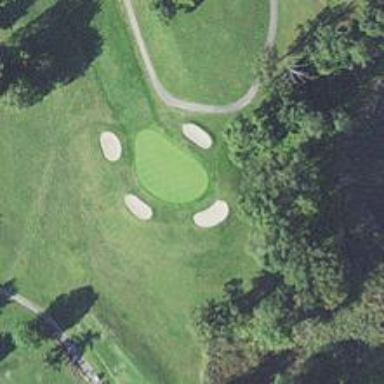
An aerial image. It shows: Golf hole.